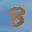
Label: 8